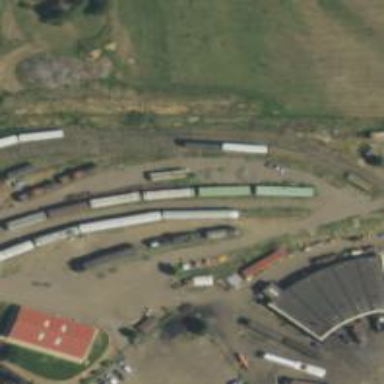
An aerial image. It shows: Historic railway.